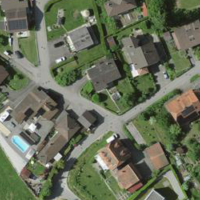
EUNIS habitat code: 55
Species observed at this site:
Leptoglossus occidentalis
Bufo bufo
Eurydema oleracea
Rhaphigaster nebulosa
Pterophorus pentadactyla
Chiasmia clathrata
Coreus marginatus
Ichthyosaura alpestris
Salticus scenicus
Picus viridis
Pholidoptera griseoaptera
Zoropsis spinimana
Gonepteryx rhamni
Volucella zonaria
Protaetia cuprea
Lasiommata megera
Aeshna cyanea
Papilio machaon
Lycaena phlaeas
Eristalis tenax
Pyrausta aurata
Graphosoma italicum
Gryllus campestris
Leptinotarsa decemlineata
Clytus arietis